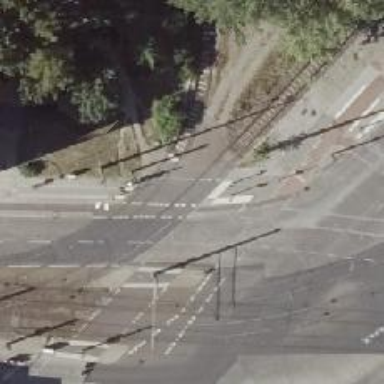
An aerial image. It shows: Tram crossing on the railway.